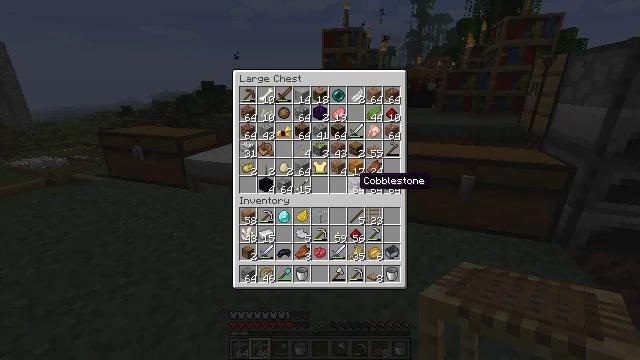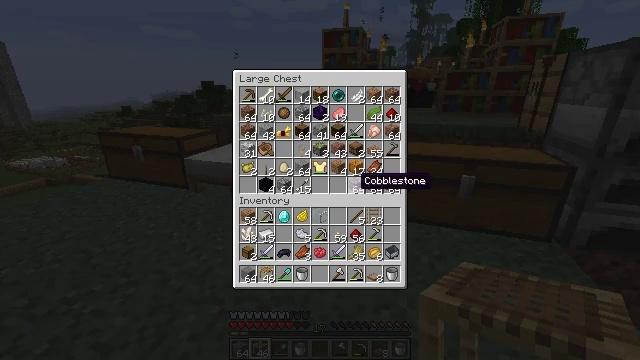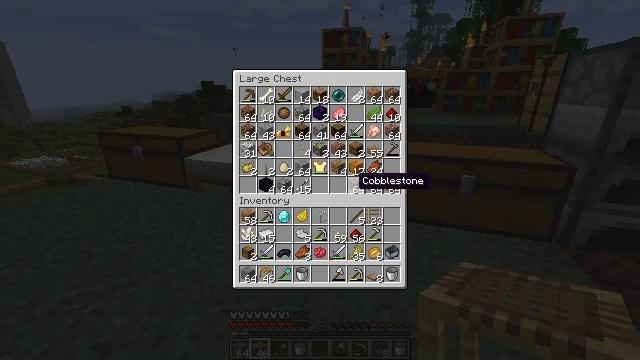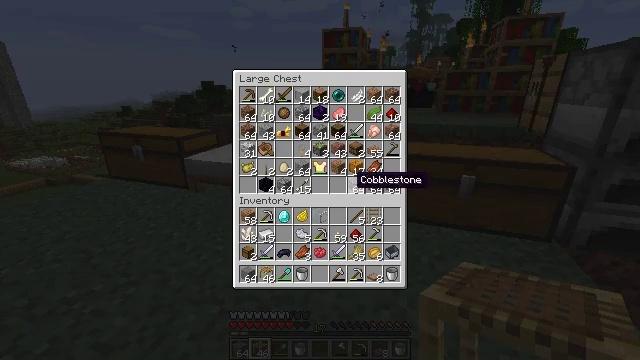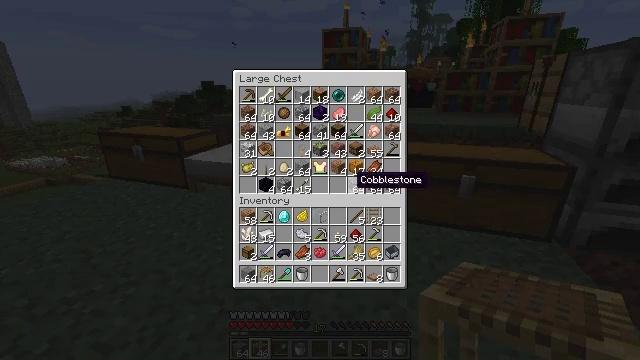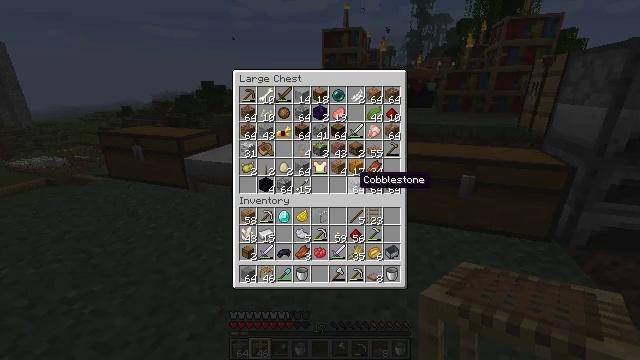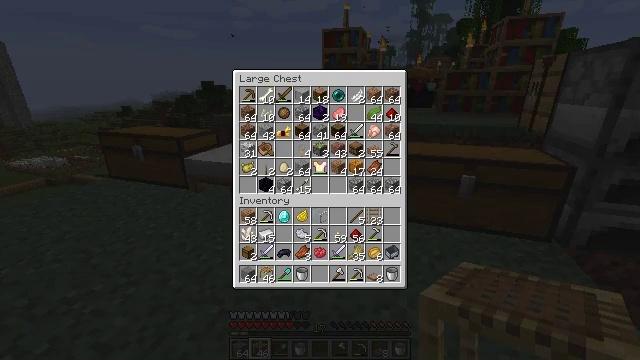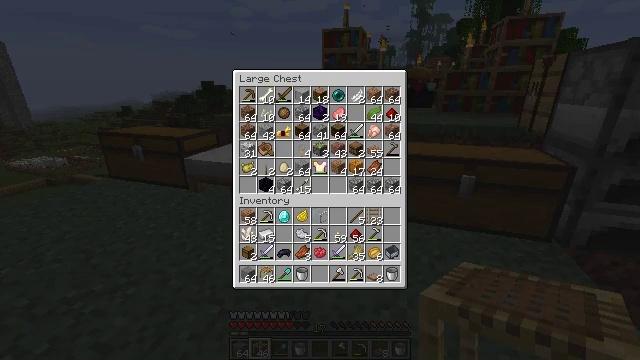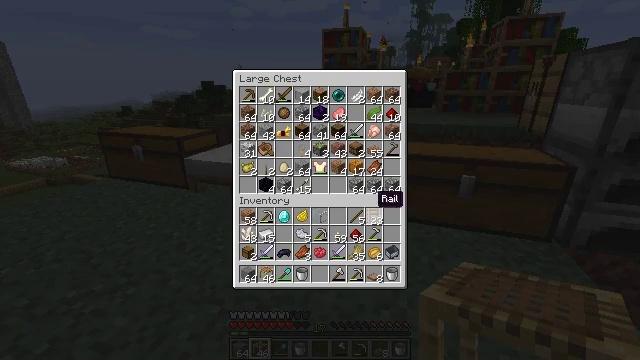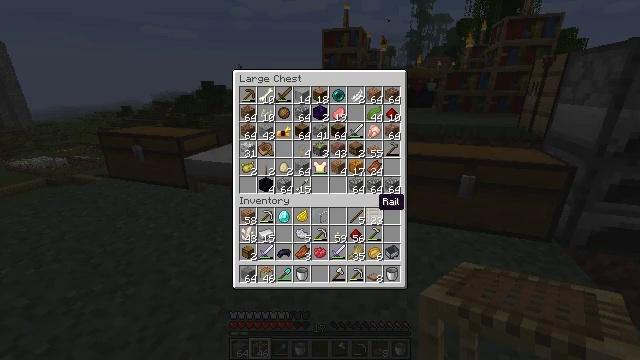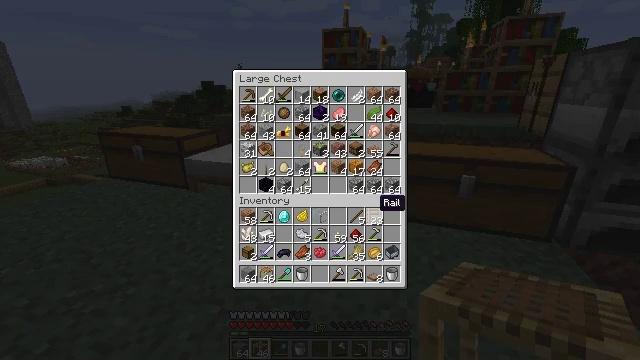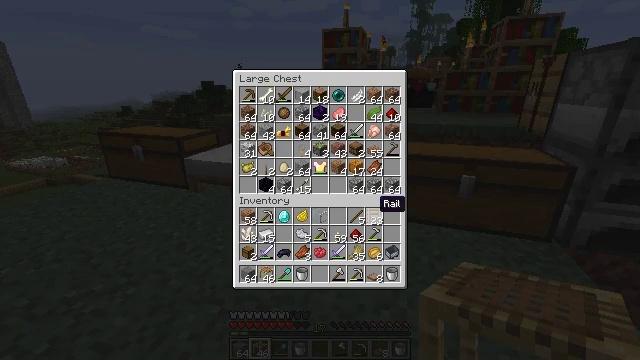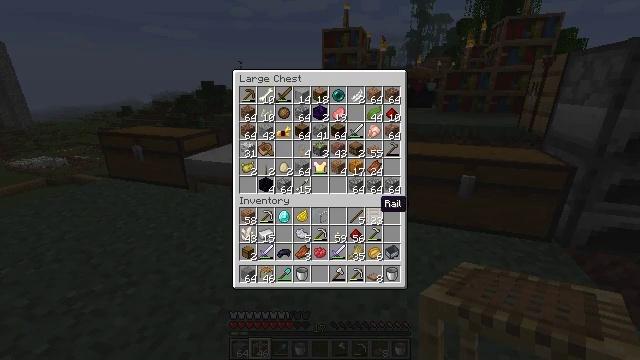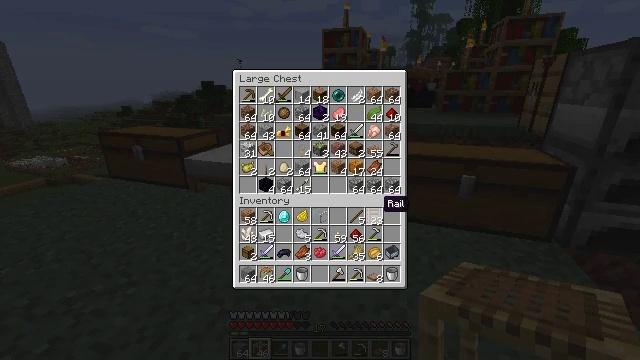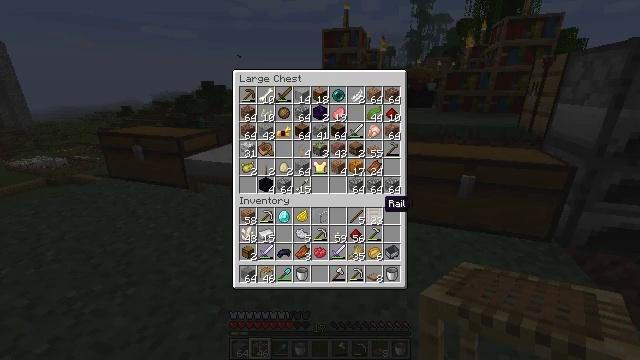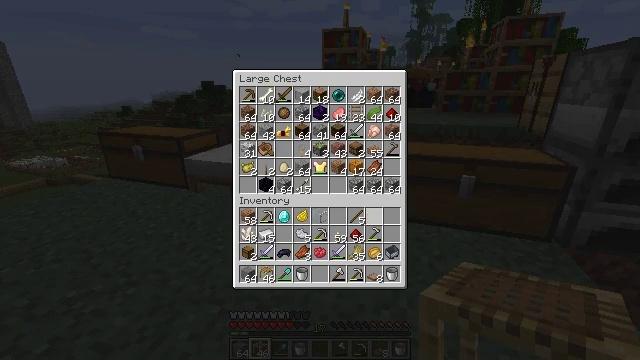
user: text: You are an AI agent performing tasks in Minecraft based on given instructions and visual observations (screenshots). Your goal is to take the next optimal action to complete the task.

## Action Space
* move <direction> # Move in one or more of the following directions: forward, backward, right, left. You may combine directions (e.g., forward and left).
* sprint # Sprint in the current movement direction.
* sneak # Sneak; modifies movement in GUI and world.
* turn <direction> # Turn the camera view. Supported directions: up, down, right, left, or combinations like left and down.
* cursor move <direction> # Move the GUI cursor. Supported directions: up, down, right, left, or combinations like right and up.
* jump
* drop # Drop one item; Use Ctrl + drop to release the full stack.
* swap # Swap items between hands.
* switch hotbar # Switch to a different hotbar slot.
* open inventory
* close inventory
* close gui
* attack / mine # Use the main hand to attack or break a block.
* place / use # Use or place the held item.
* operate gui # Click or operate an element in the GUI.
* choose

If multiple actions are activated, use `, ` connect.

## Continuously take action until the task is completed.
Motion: motion action
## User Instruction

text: Make iron bars using iron ingots on a crafting table.
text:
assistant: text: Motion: no_op
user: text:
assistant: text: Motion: no_op
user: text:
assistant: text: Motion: no_op
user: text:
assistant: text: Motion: sneak
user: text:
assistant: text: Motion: sneak
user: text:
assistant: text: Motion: sneak
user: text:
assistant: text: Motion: sneak, cursor move right and down
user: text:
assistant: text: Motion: sneak
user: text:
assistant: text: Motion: sneak
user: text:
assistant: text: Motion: sneak
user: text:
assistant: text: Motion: sneak
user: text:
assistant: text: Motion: sneak
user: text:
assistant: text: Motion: sneak
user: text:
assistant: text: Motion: sneak
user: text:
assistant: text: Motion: sneak, operate gui
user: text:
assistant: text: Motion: sneak, operate gui
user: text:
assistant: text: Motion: sneak, cursor move left, operate gui
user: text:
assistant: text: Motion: sneak, cursor move left
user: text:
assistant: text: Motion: sneak
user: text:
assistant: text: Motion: sneak
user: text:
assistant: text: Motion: sneak
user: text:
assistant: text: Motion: sneak, operate gui
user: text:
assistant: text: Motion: sneak, operate gui
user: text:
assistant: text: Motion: sneak, operate gui
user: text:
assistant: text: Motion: sneak
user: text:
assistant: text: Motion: sneak, cursor move down
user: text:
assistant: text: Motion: sneak
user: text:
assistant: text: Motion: sneak
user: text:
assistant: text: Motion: sneak
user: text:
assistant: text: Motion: sneak, cursor move right